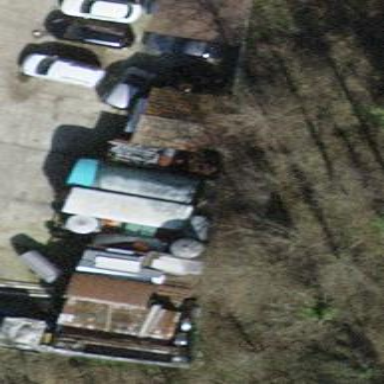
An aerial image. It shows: Group of garages.